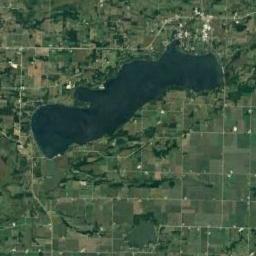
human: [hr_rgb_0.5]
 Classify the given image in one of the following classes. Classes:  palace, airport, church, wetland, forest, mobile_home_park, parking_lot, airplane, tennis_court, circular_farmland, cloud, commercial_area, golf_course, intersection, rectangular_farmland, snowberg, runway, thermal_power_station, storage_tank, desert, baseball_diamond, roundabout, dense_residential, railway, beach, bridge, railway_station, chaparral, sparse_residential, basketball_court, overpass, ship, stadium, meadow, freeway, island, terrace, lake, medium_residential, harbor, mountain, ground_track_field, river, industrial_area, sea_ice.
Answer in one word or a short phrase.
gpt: lake